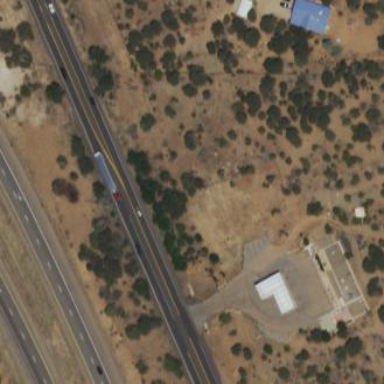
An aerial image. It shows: Fuel station.